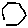
Label: hexagon